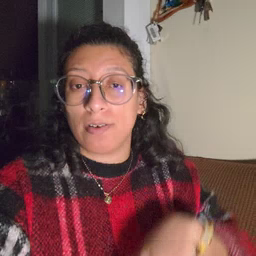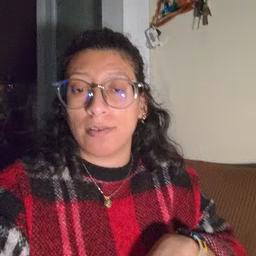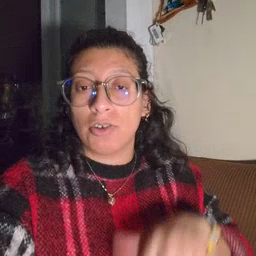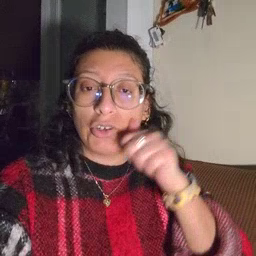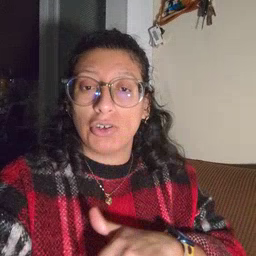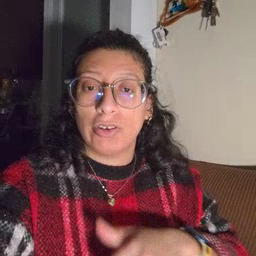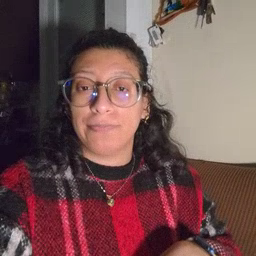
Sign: girl